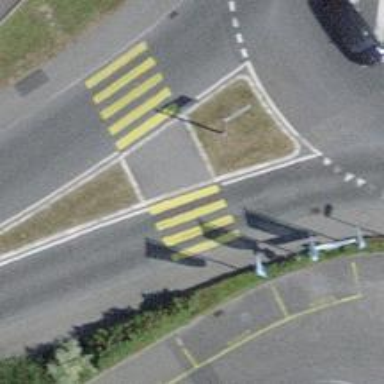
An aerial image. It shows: Kerb barrier.